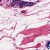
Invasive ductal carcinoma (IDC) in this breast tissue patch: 0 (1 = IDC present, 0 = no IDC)